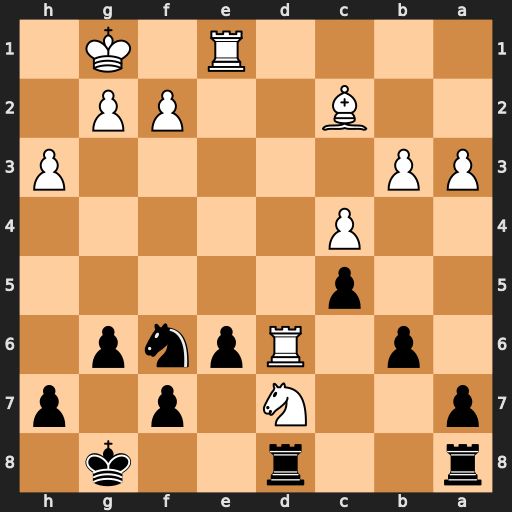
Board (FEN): r2r2k1/p2N1p1p/1p1Rpnp1/2p5/2P5/PP5P/2B2PP1/4R1K1
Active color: b
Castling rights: -
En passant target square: -
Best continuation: Rxd7 Rxd7 Nxd7